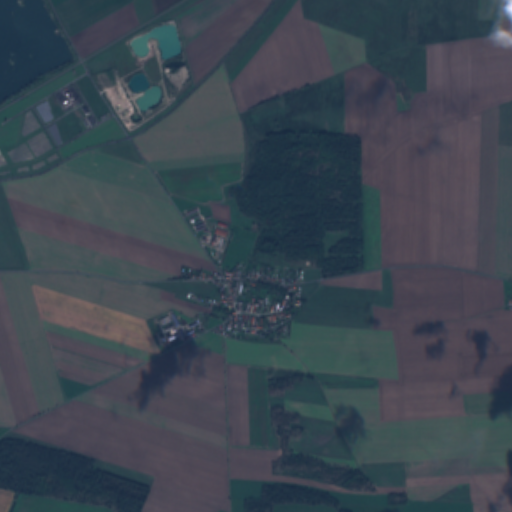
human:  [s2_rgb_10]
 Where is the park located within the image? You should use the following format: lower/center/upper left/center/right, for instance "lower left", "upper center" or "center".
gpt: The park is located in the center of the image.
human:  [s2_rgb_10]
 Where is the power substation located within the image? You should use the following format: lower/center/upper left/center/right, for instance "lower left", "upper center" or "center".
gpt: The power substation is located in the center of the image.
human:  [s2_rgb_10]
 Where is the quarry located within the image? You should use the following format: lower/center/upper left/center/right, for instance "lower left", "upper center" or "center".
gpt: The quarry is located in the upper left of the image.
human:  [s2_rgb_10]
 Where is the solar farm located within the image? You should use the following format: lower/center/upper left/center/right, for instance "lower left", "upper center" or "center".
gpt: The solar farm is located in the upper left of the image.
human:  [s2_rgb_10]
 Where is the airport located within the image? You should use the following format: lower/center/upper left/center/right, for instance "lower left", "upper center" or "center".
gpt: There is no airport in the image.